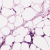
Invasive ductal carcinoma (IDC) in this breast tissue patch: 0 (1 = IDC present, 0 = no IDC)